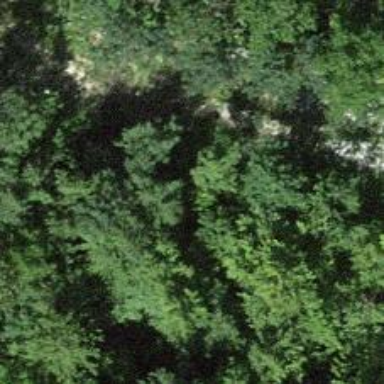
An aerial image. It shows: Deciduous broadleaved tree.